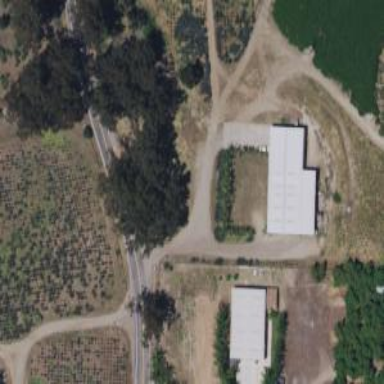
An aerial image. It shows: Driveway.